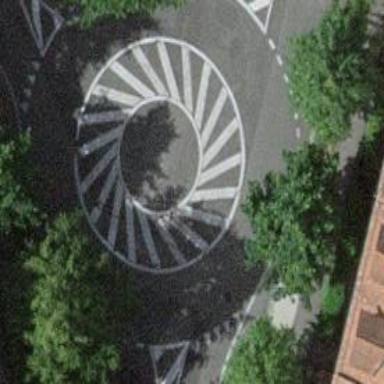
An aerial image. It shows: Mini roundabout on the road.